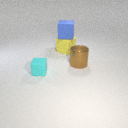
large yellow rubber cube to the left of large brown metal cylinder